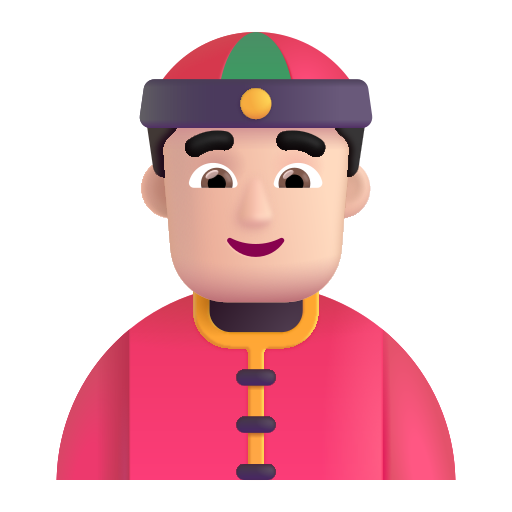
person with skullcap color light